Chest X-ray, PA view. Patient: 62 years old, sex M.
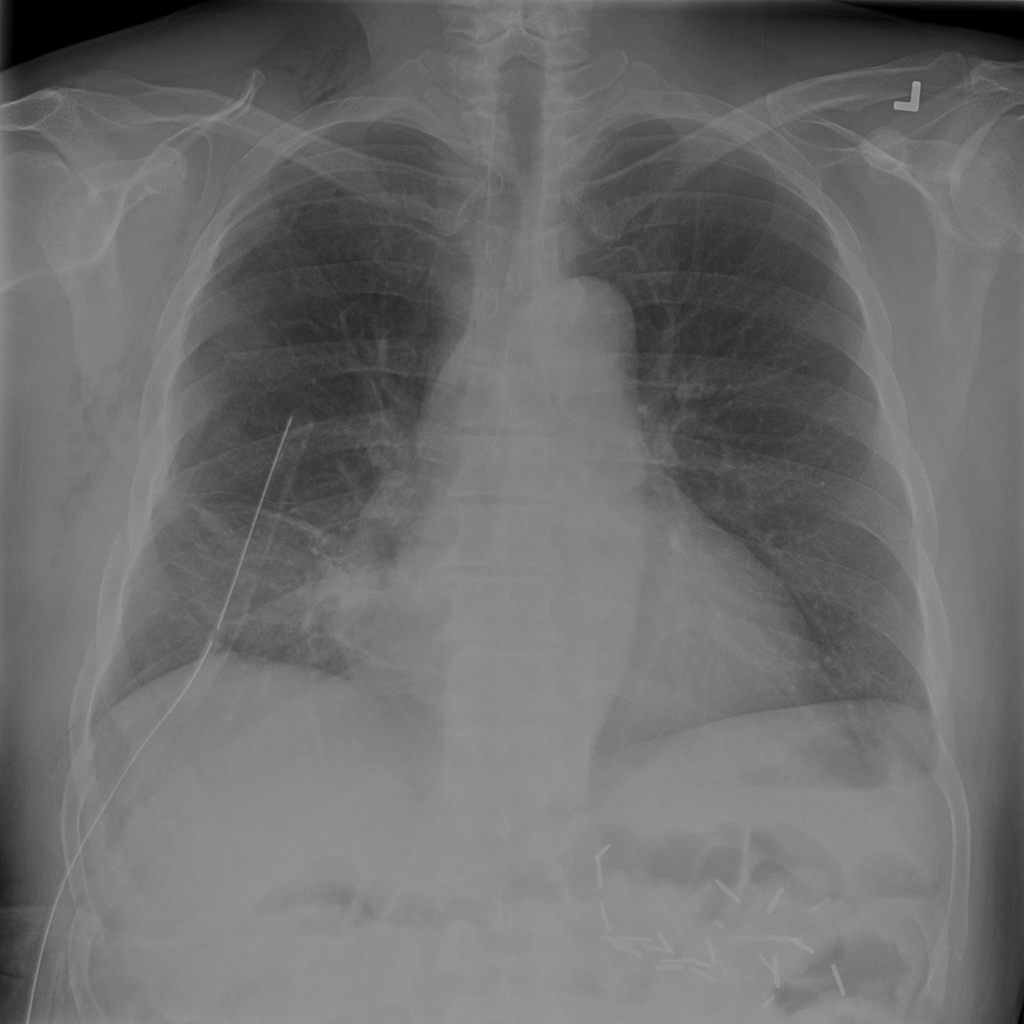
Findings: Atelectasis, Emphysema, Pneumothorax